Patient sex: M
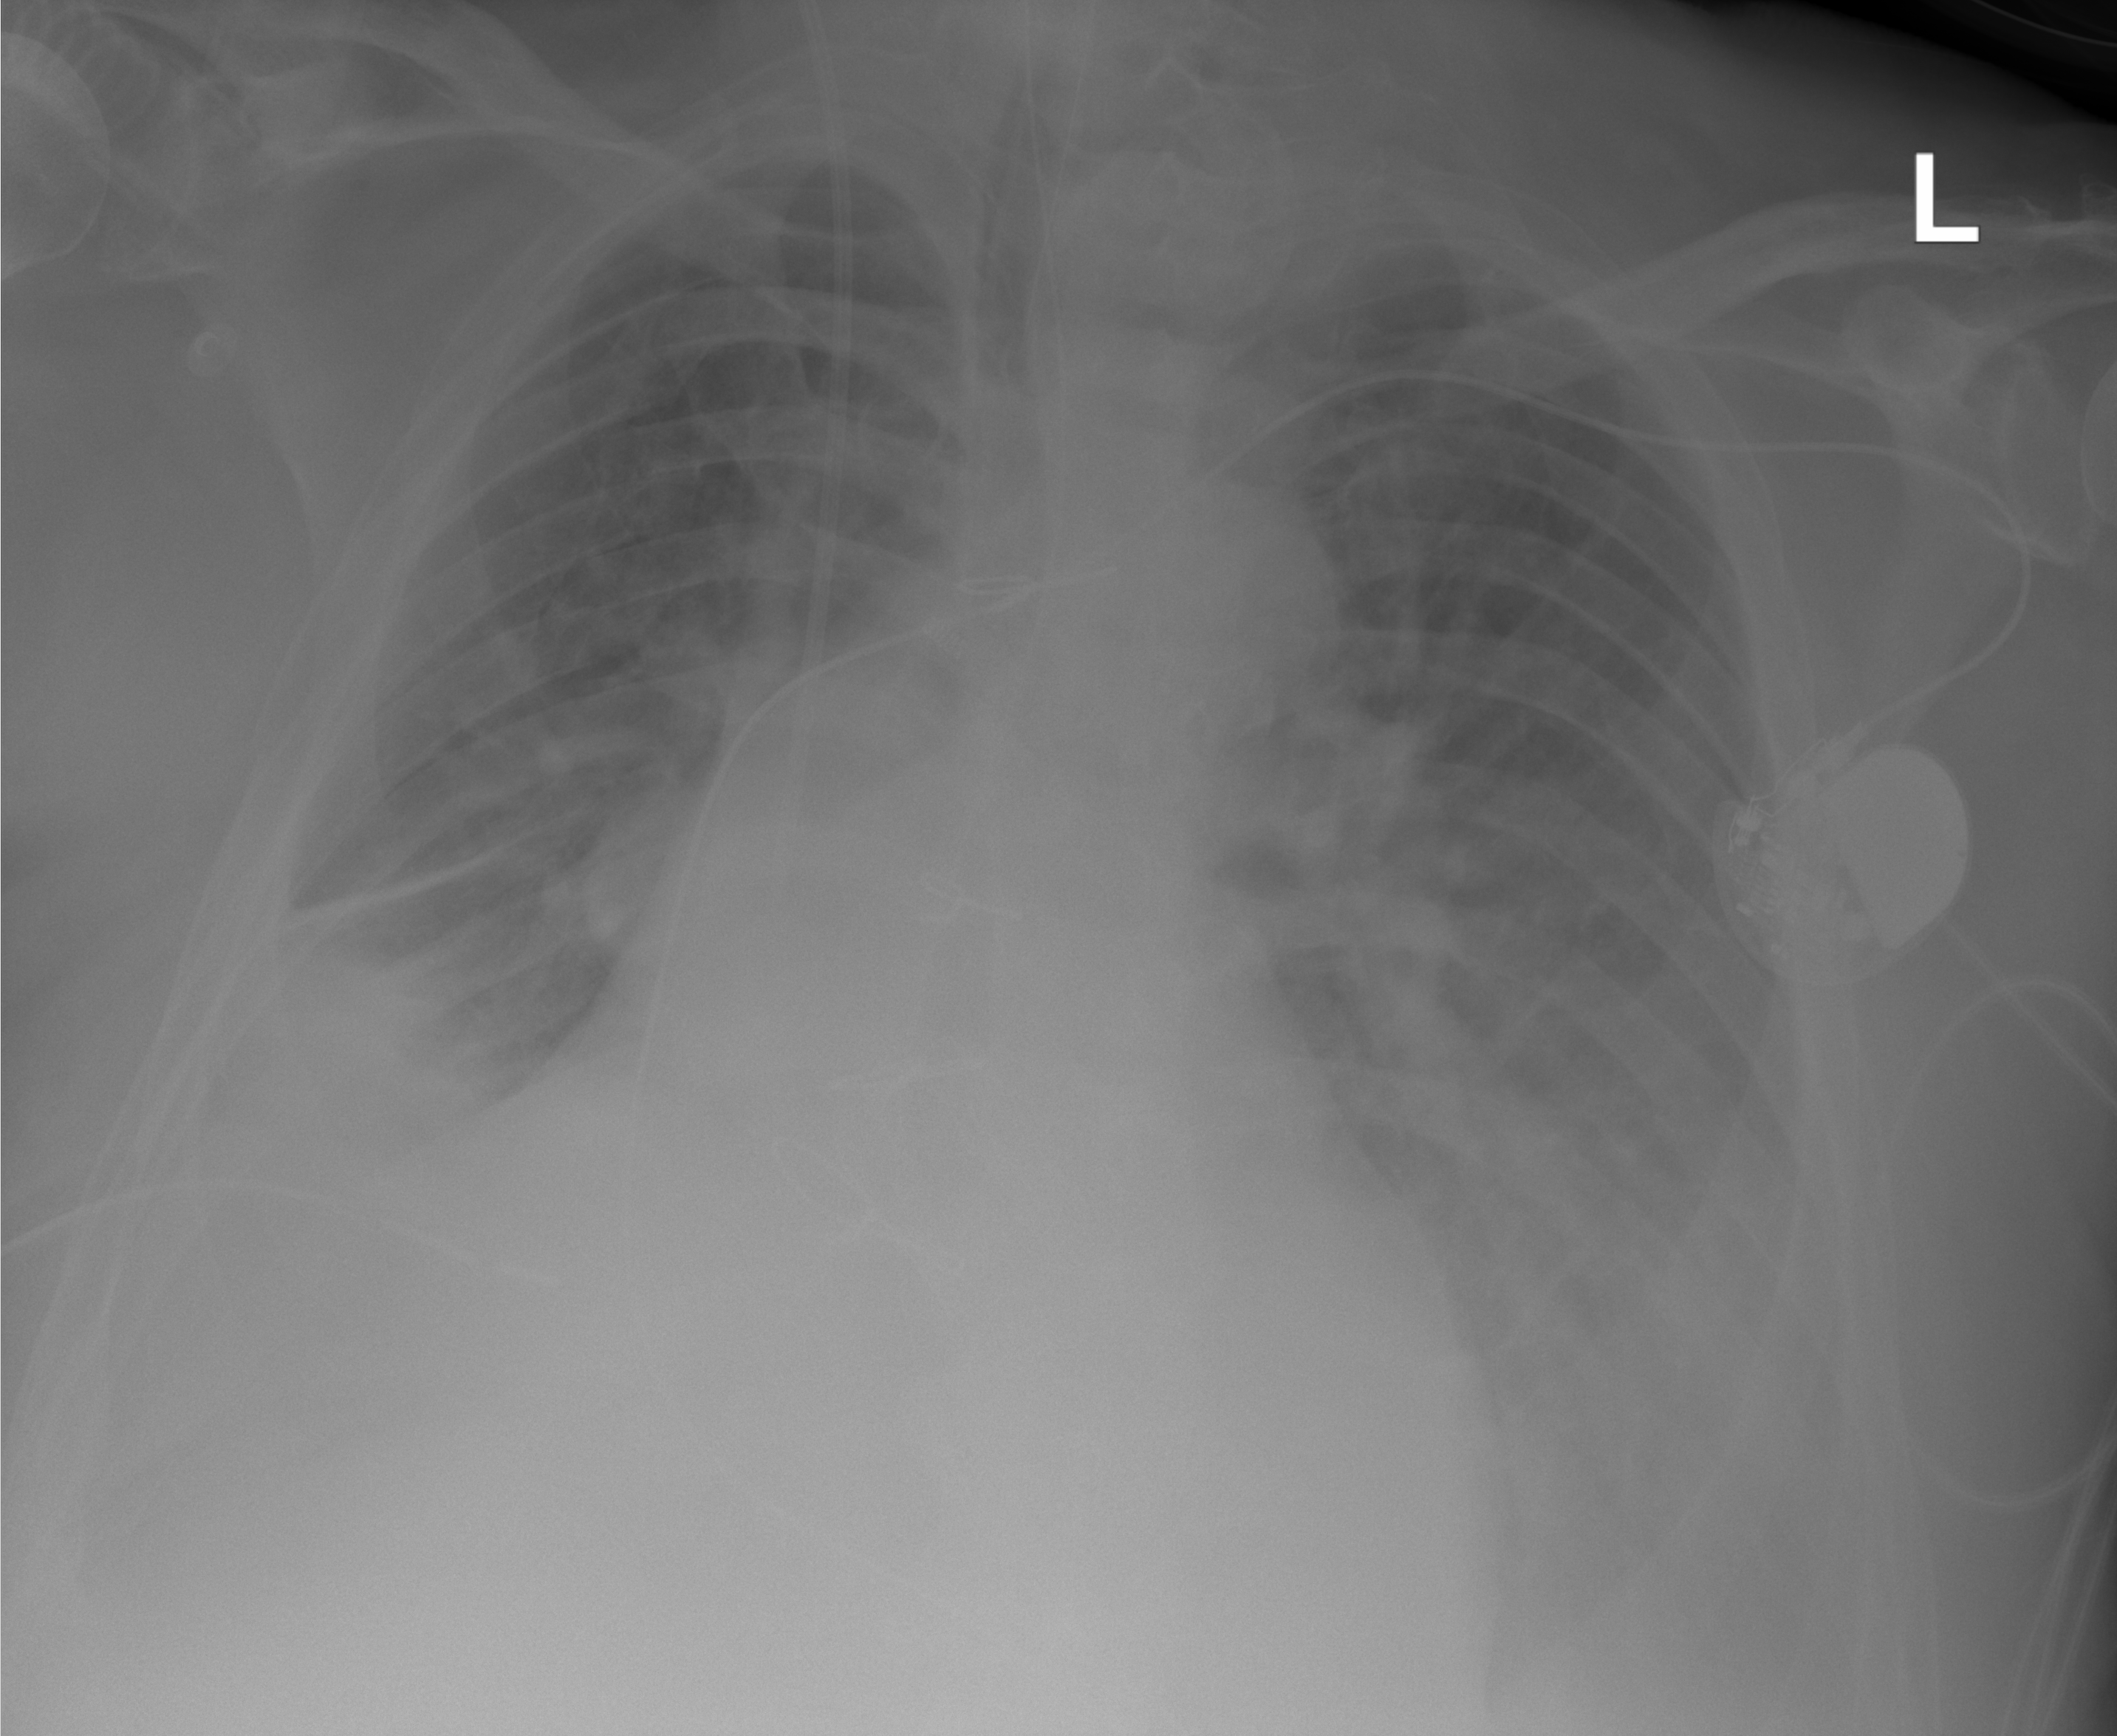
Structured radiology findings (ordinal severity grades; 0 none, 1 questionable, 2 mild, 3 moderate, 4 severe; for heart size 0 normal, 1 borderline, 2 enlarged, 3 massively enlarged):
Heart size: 2
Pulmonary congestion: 2
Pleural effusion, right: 2
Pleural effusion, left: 3
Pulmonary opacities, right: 2
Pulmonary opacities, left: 1
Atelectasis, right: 2
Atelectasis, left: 2